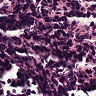
Metastatic tissue present: no